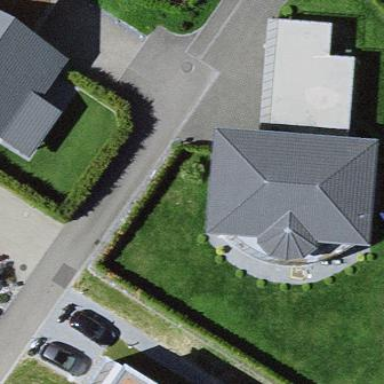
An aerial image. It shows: Simple and straightforward house.